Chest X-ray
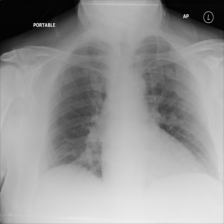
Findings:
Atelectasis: negative
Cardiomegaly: negative
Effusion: negative
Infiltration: negative
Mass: negative
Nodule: negative
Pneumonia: negative
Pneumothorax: negative
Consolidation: negative
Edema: negative
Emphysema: negative
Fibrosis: negative
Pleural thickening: negative
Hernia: negative